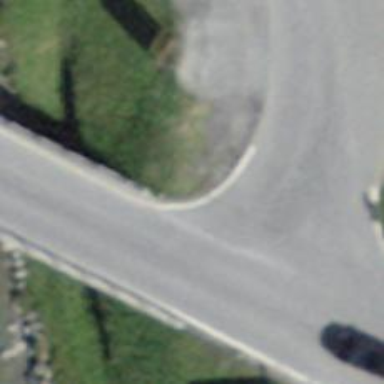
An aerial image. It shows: Tertiary road.